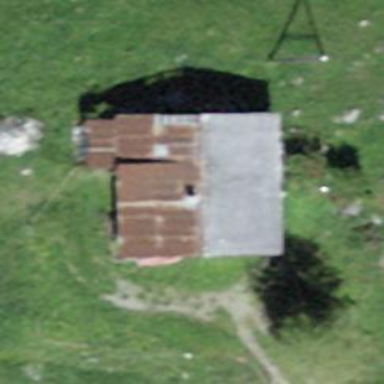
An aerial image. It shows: Gabled building with the roof oriented along its structure.